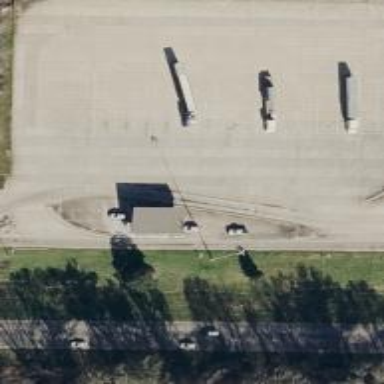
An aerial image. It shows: Weighbridge facility.